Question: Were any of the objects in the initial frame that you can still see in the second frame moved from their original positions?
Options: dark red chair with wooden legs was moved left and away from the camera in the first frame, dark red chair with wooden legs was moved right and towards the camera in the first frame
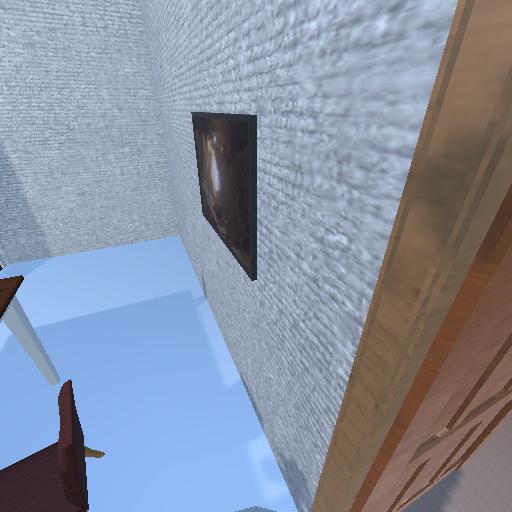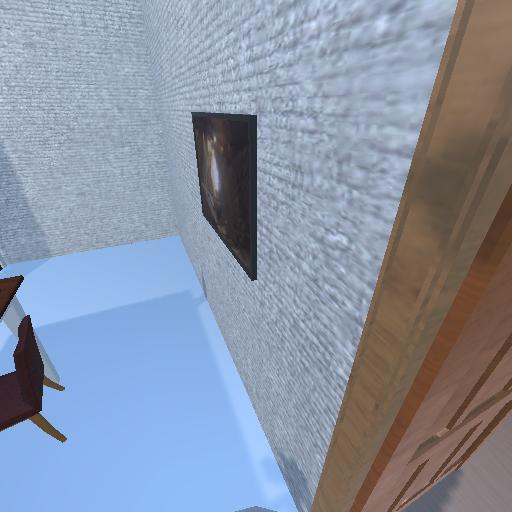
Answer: dark red chair with wooden legs was moved left and away from the camera in the first frame